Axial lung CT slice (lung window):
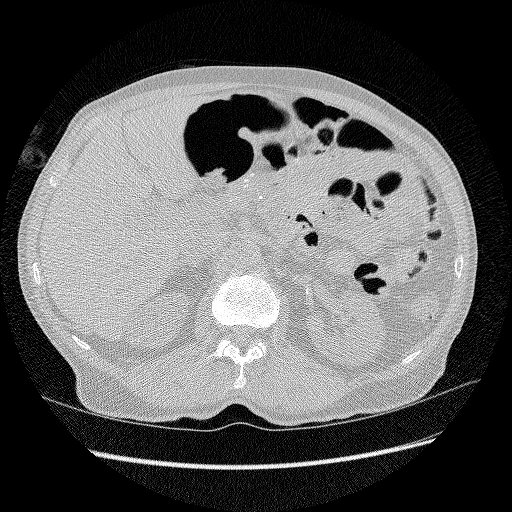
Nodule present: no